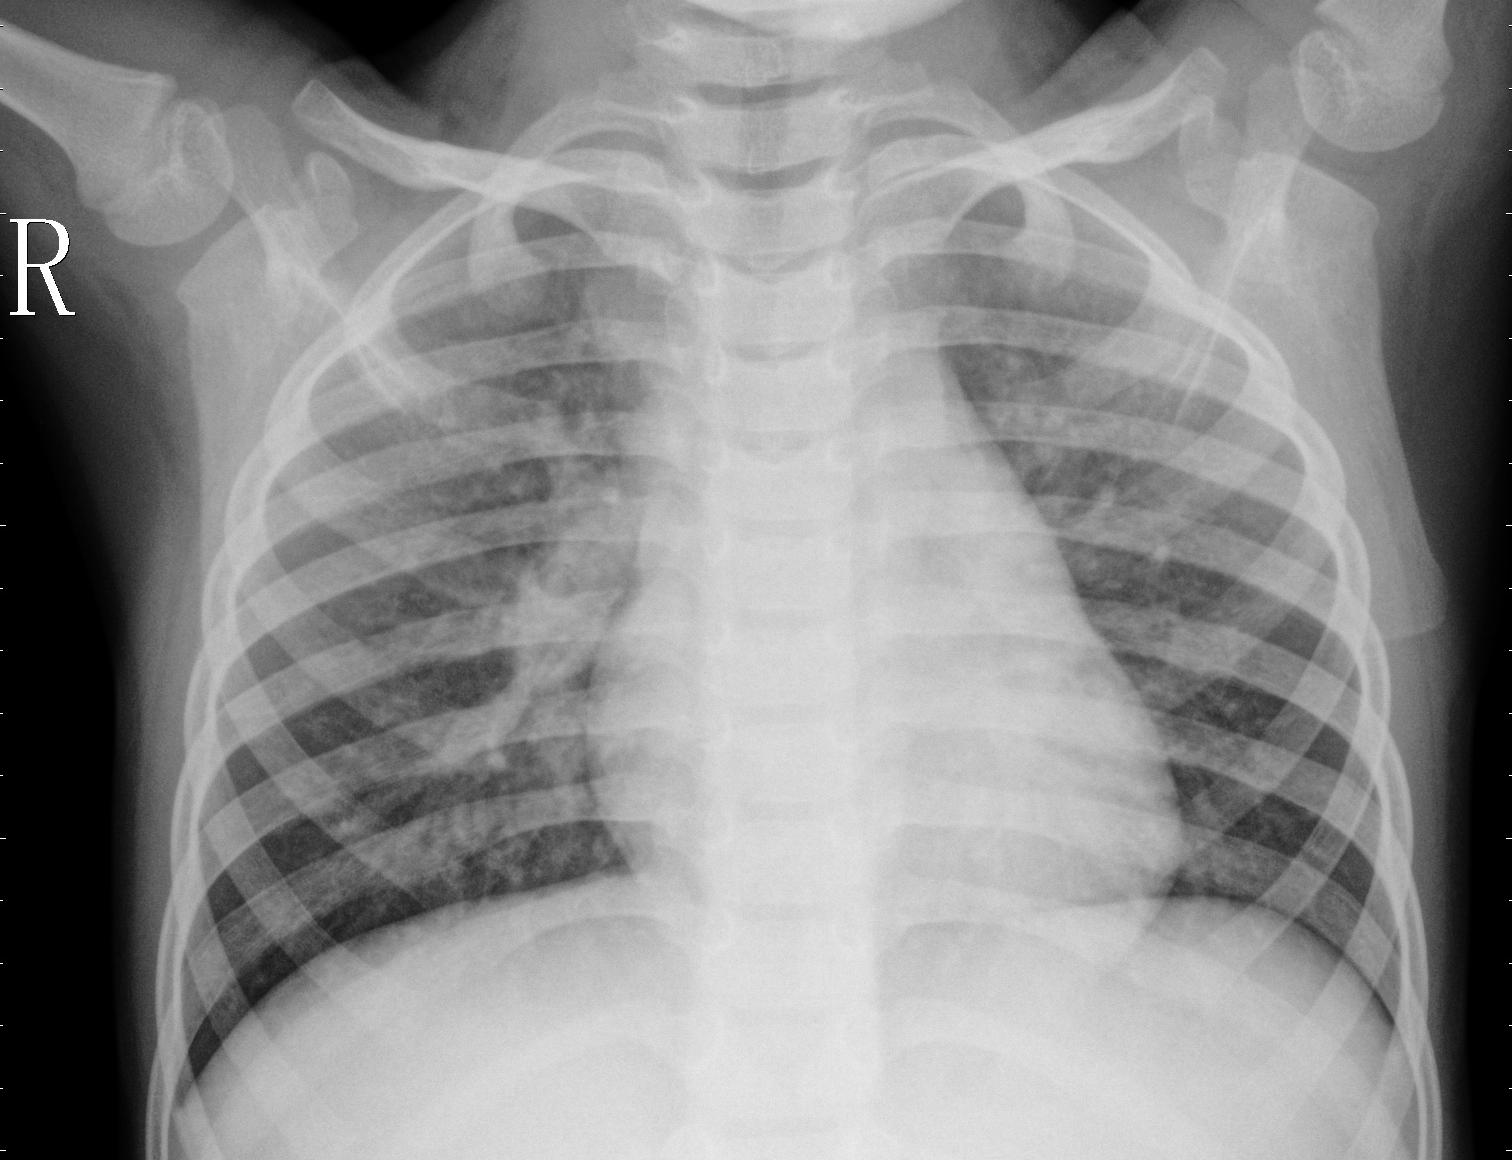
Diagnosis: PNEUMONIA